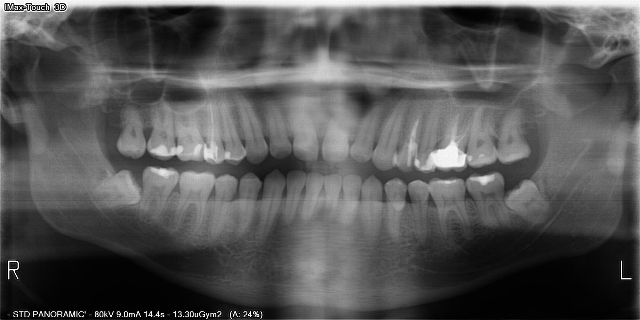
adult